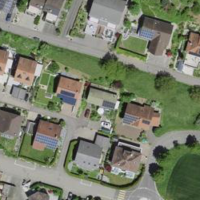
EUNIS habitat code: 54
Species observed at this site:
Allium ursinum
Echium vulgare